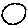
Label: circle